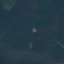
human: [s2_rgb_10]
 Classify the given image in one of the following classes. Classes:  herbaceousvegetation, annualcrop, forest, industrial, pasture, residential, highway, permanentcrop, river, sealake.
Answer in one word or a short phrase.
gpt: Forest